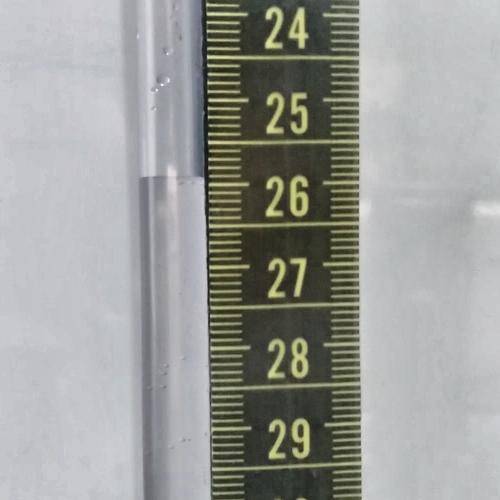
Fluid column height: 25.9 cm